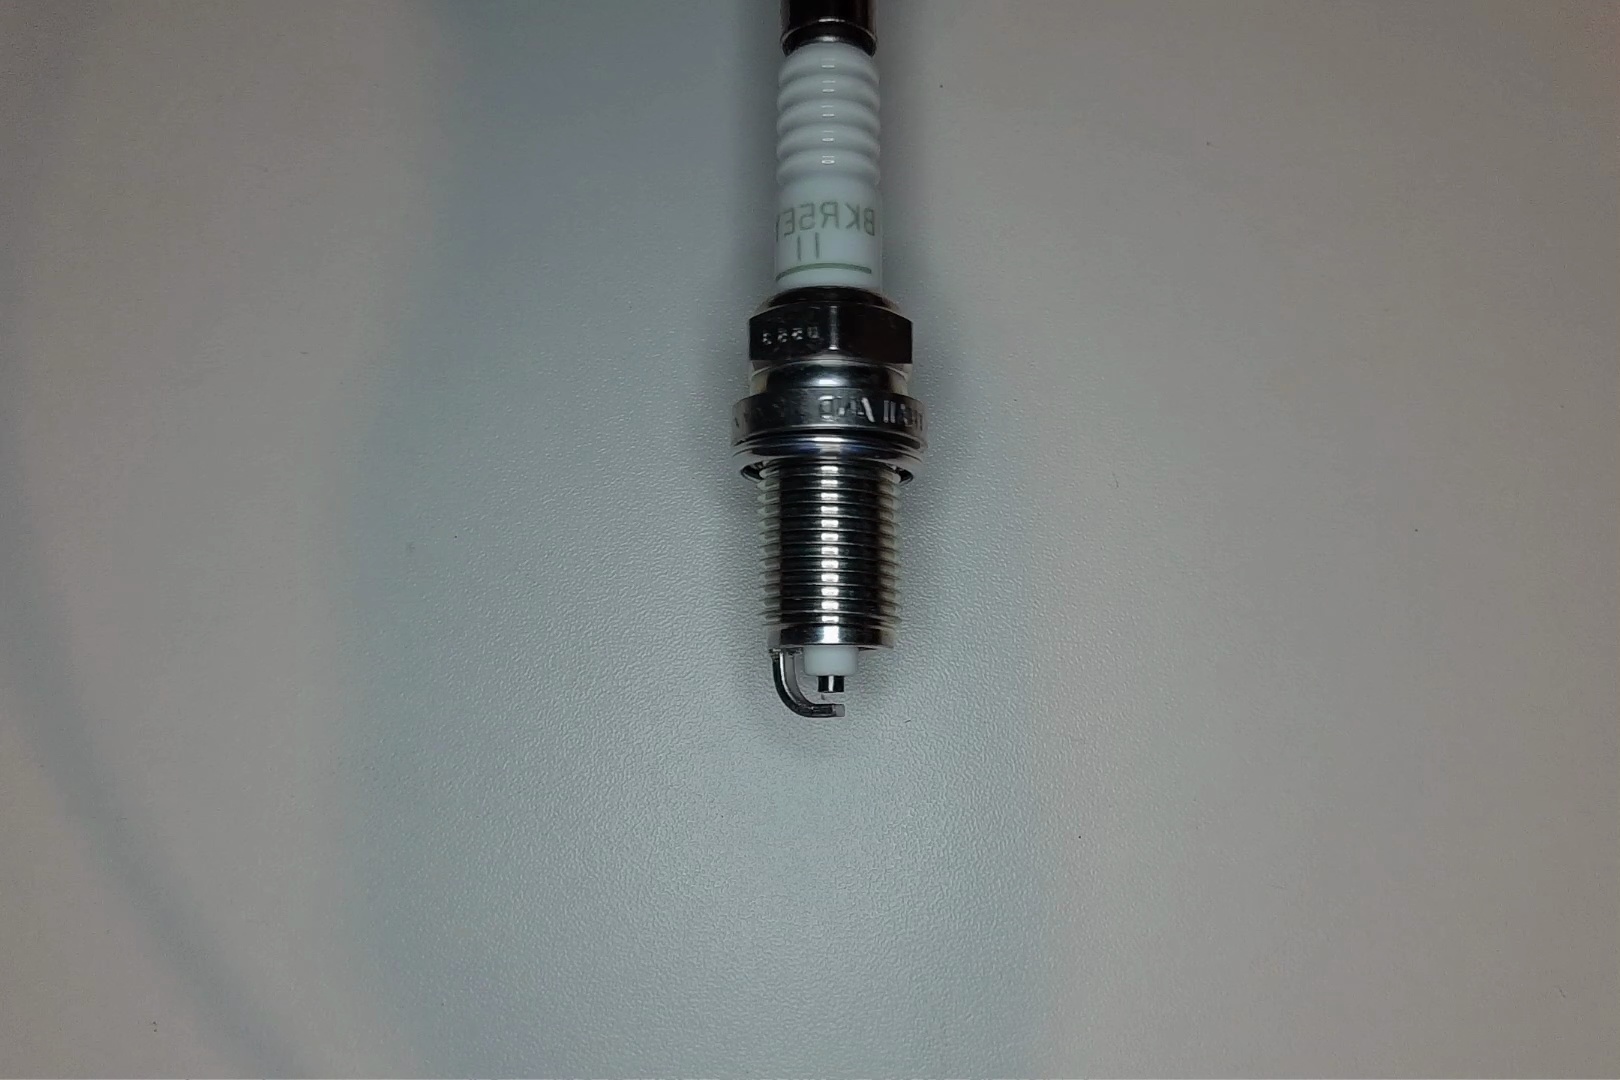
Label: no anomaly